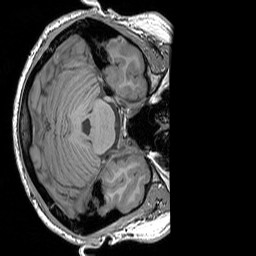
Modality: T1w
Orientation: axial
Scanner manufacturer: siemens
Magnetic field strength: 3 T
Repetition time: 1.83 s
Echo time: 0.00303 s